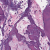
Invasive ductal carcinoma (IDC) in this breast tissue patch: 0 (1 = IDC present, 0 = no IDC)